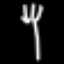
Label: fork